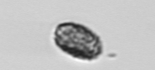
Label: Pseudochattonella_farcimen